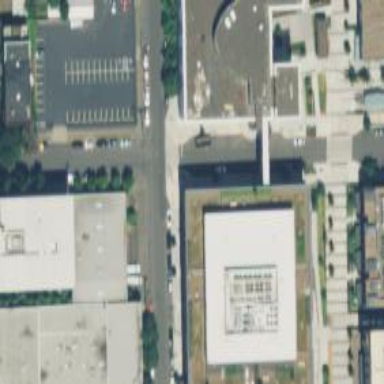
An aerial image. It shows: Office building.